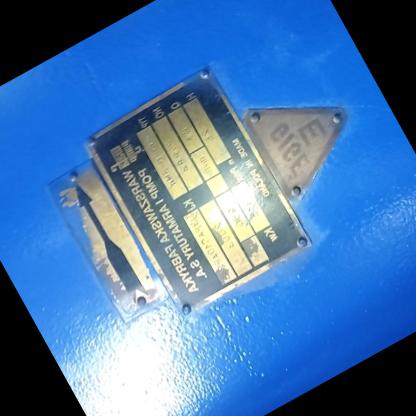
Klasa: tabliczka-znamionowa